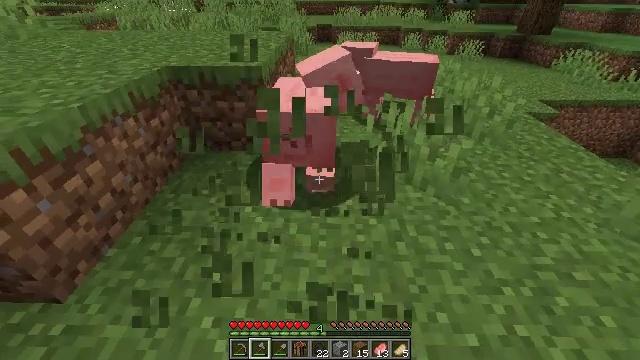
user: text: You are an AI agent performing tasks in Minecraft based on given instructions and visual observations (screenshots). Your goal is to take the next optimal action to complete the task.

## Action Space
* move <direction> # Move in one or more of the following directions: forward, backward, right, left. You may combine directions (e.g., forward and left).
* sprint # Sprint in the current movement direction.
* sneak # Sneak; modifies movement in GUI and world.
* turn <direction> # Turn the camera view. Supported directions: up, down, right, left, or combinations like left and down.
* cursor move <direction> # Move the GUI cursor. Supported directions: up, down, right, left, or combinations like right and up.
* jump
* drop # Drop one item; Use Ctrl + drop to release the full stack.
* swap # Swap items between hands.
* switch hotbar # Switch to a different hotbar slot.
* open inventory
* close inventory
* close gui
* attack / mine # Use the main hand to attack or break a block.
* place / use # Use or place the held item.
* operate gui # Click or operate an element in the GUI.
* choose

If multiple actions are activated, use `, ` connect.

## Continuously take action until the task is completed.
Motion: motion action
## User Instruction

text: Gather grass on the ground.
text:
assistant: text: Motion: no_op